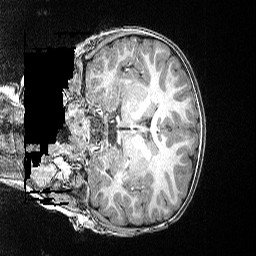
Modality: T1w
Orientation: coronal
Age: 80
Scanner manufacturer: siemens
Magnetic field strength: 3 T
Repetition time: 2.5 s
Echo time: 0.00347 s